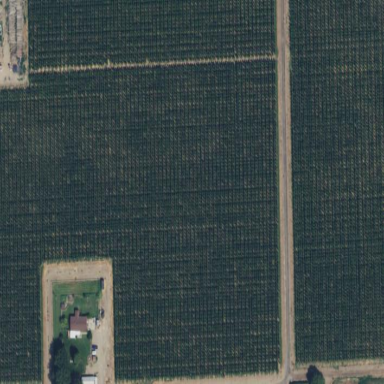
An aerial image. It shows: Orchard.